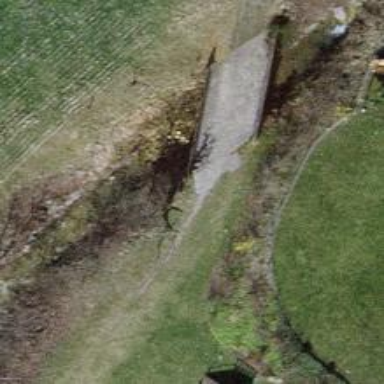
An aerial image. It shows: Concrete bridge over path.